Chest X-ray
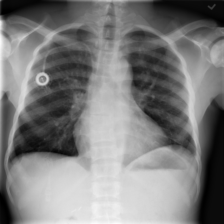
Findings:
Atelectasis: negative
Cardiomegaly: negative
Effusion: negative
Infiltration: positive
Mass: negative
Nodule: negative
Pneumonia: negative
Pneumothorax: negative
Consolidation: negative
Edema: negative
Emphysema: negative
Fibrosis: negative
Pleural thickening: negative
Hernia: negative